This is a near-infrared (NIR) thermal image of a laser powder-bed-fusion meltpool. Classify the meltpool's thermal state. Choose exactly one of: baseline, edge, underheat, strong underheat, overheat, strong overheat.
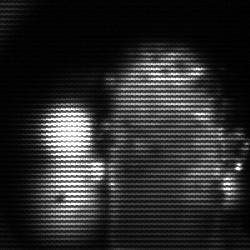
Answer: strong underheat